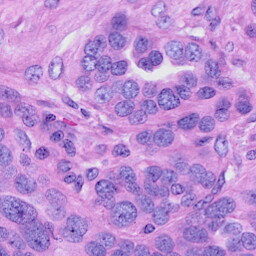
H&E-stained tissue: Ovarian